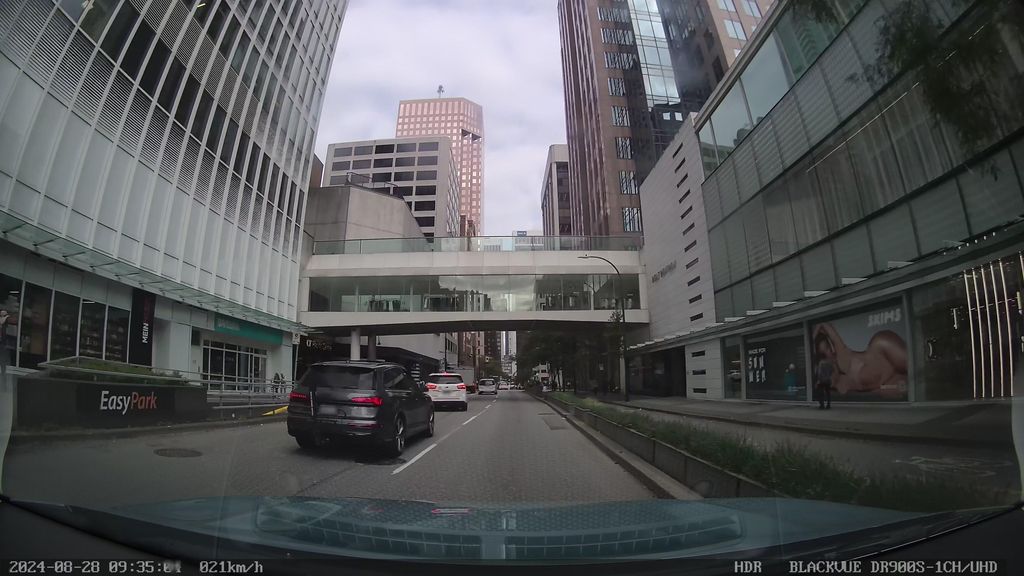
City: vancouver